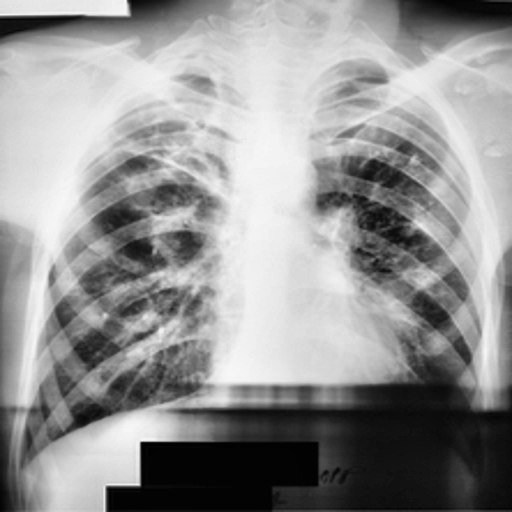
Finding: TUBERCULOSIS